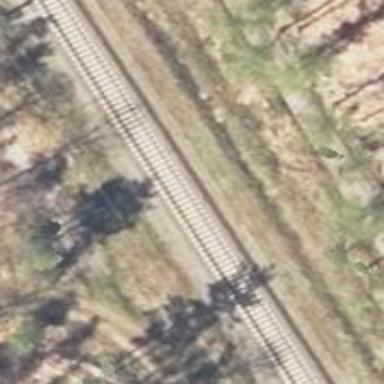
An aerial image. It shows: Railway signal.